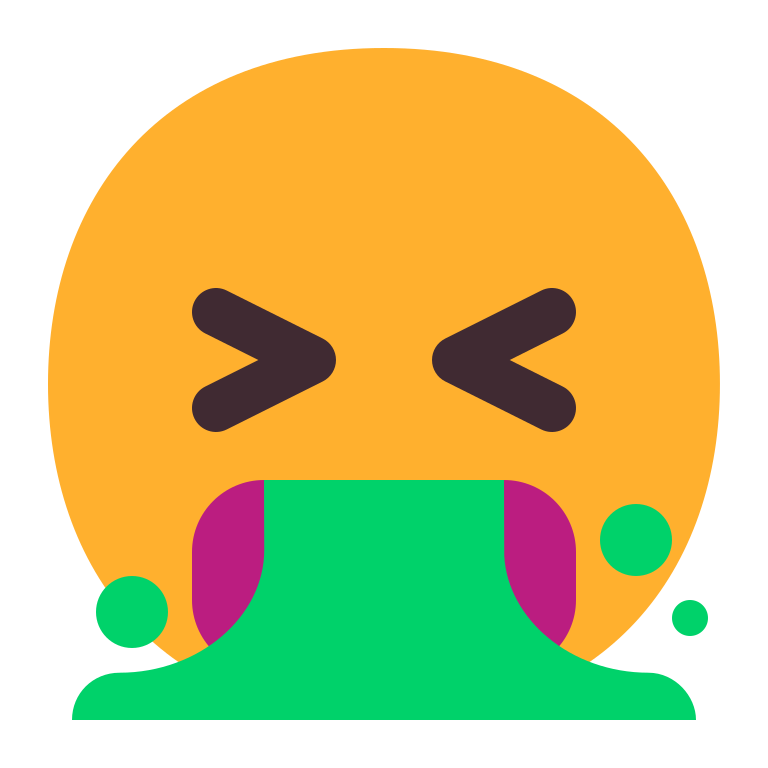
face vomiting flat